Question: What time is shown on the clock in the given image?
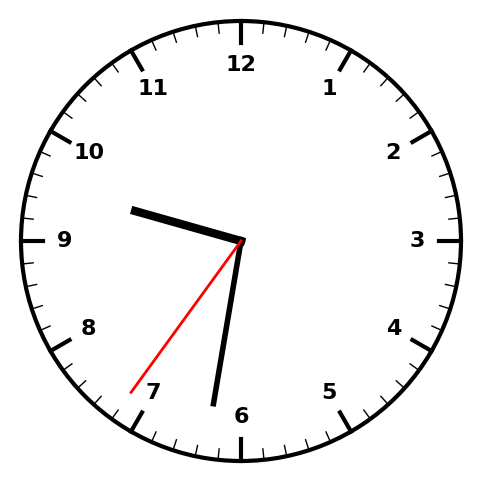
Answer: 09:31:36